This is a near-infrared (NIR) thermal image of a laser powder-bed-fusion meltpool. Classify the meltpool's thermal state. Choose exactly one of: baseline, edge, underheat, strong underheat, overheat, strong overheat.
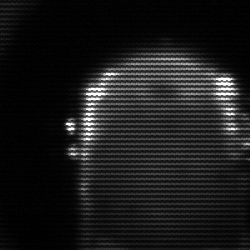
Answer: baseline